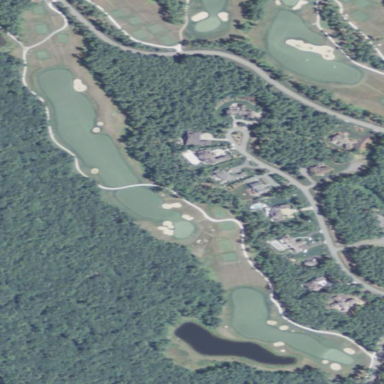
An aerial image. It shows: Rough area on grassy golf course.